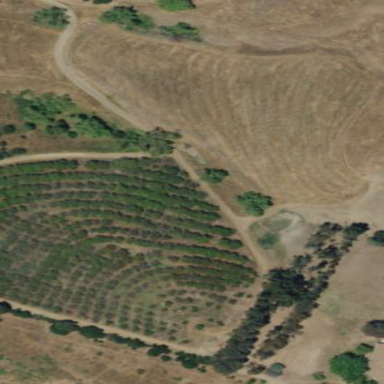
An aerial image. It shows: Orchard.